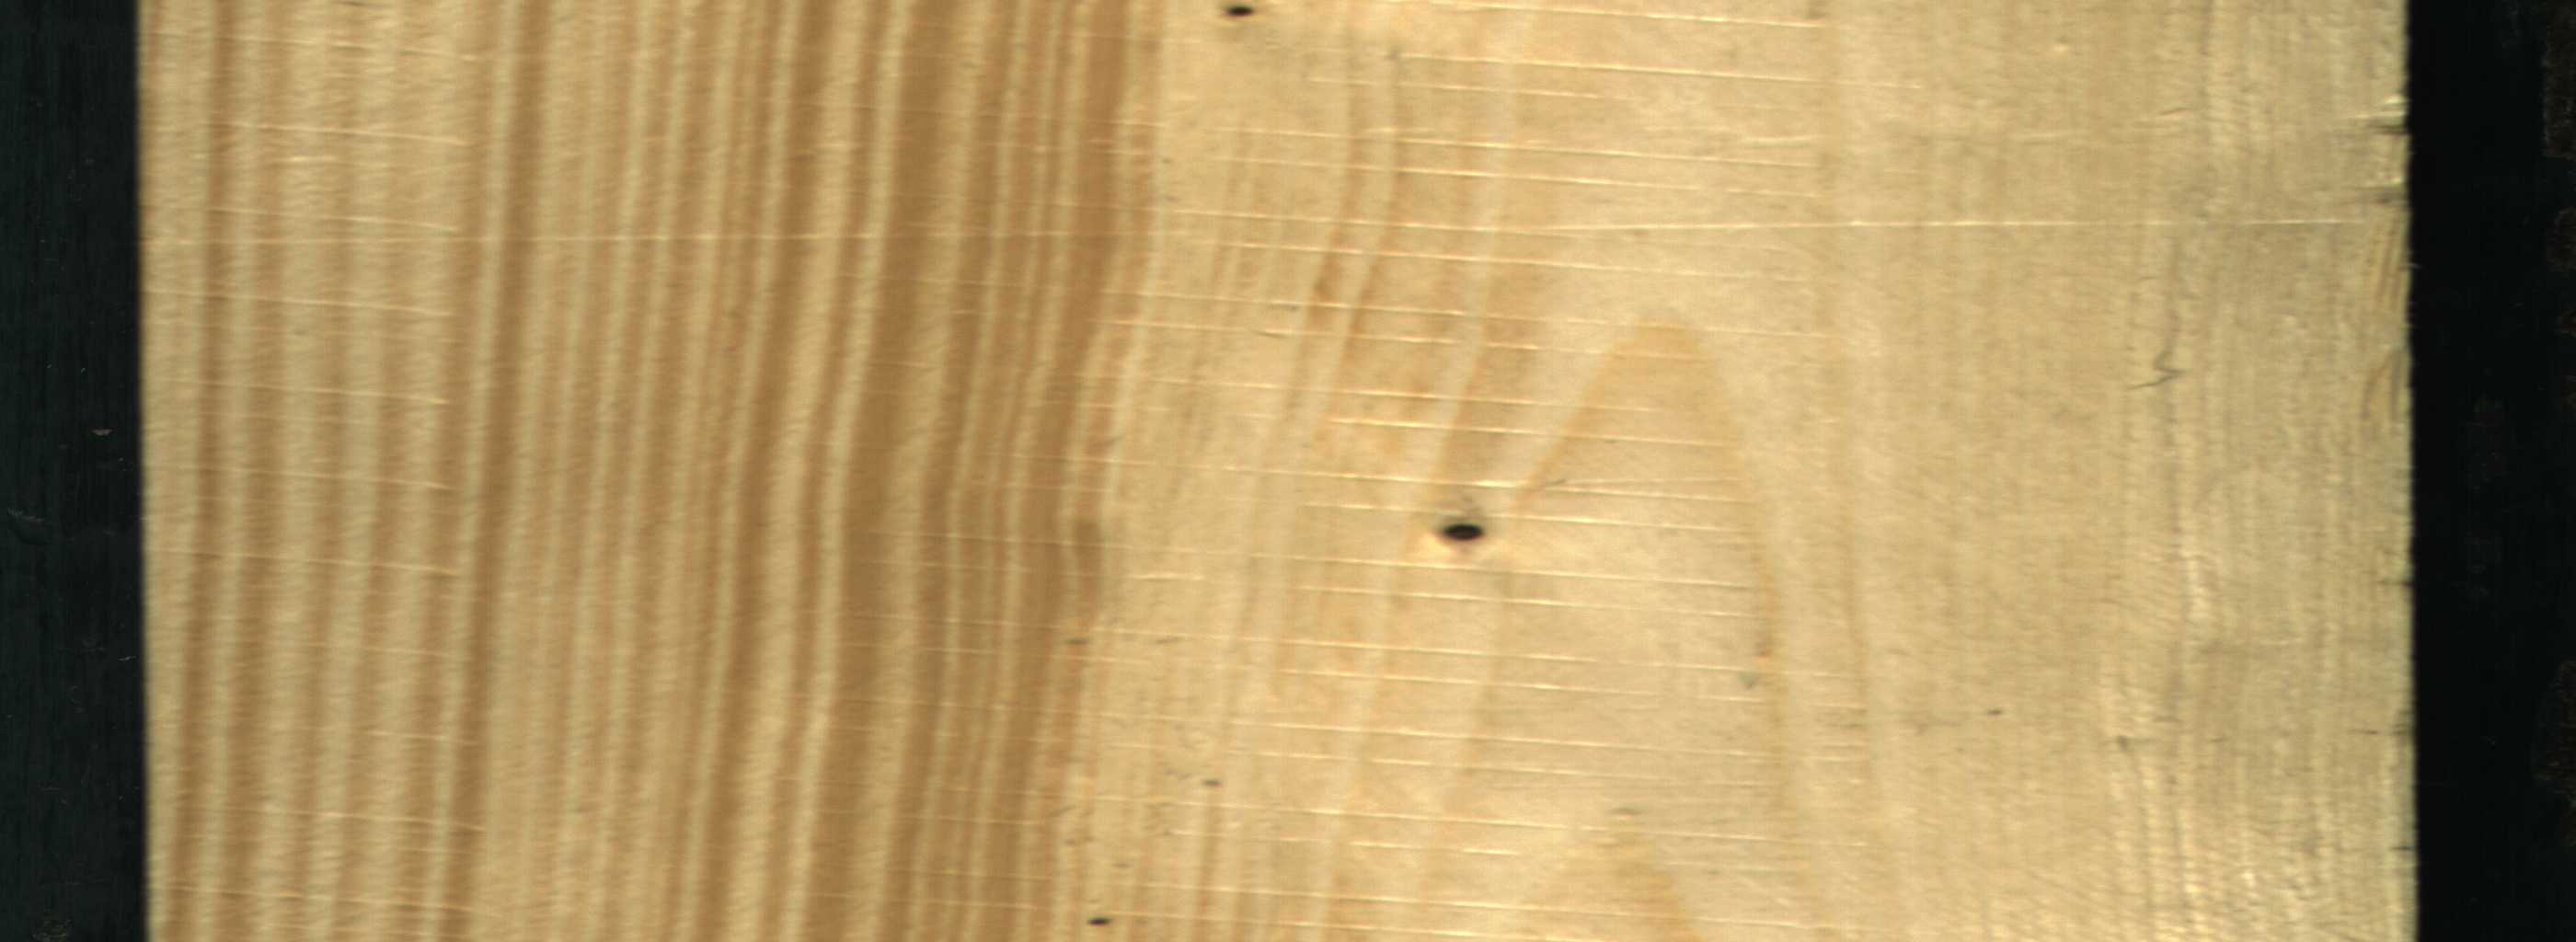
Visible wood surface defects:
Dead_Knot
Dead_Knot